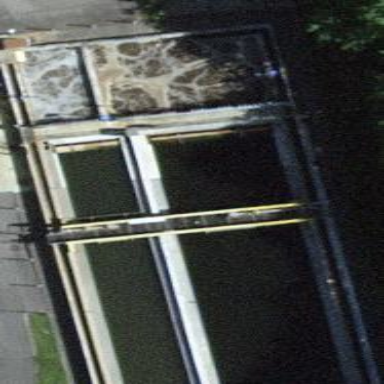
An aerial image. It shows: Sewage reservoir.